Question: Ok so I followed this tutorial to get the PDF submitting to HTML but it seems like a backwards way to do it.
<URL>
I would like to submit the data as XML so I can then easily map it to a model.
The Adobe documentation is probably the worse I've ever seen. I followed the submit button documentation but that doesn't tell me anything. What exactly is getting passed to the server?

What POST parameter am I looking for? What name? What does it look like. These questions seem basic but I don't see it anywhere. Thanks.
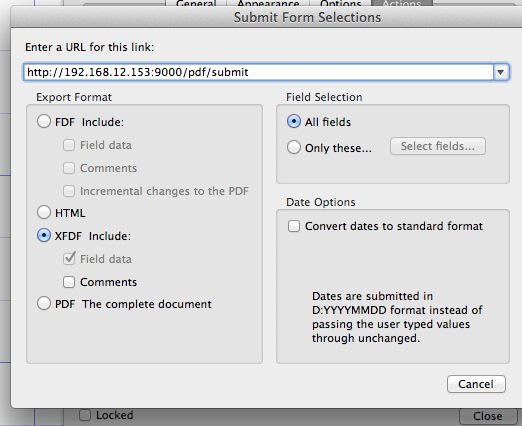
Answer: XFDF format is described here: <URL>
The body of the POST request contains the XFDF data.